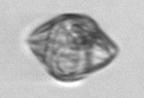
Label: Gyrodinium